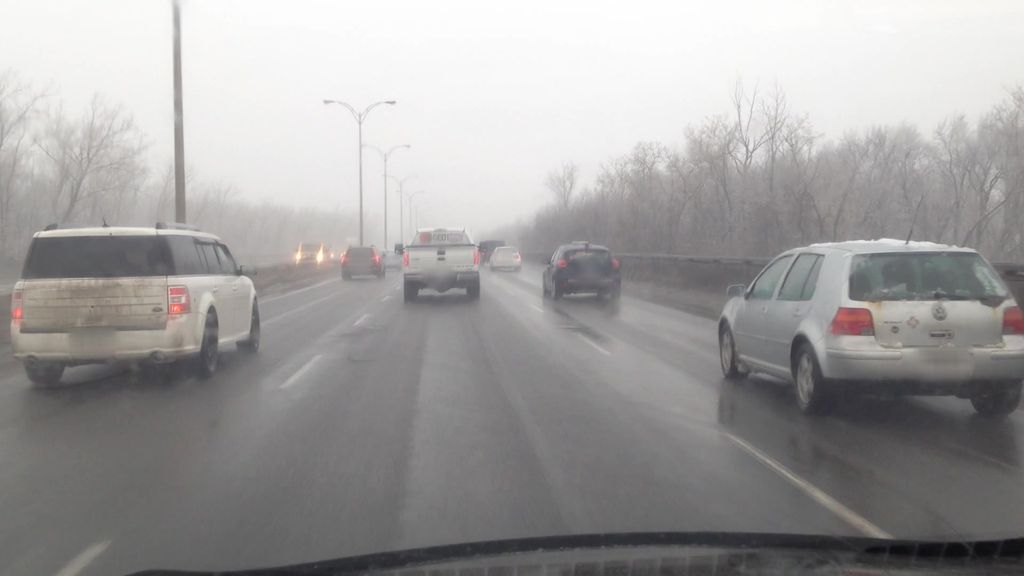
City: montreal